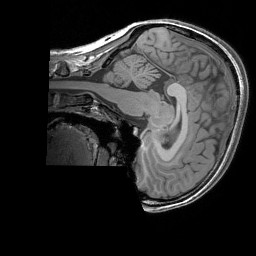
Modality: T1w
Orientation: sagittal
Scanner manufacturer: siemens
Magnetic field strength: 3 T
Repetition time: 2 s
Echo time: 0.03 s